Question: Action provider back icon:

How do i change the back icon generated by the action provider.
I have already changed the back icon in all my activities with HomeAsUpIndicator.
But this generated back icon still with the default black arrow.
The image above show which icon i talk about, when i click on the search icon for example.
In my activity :
'''
Toolbar toolbar = (Toolbar) findViewById(R.id.toolbar_equipment);
setSupportActionBar(toolbar);
getSupportActionBar().setDisplayHomeAsUpEnabled(true);
getSupportActionBar().setHomeAsUpIndicator(R.drawable.ic_chevron_left_white_48dp);
'''
[...]
'''
@Override
public boolean onCreateOptionsMenu(Menu menu) {
getMenuInflater().inflate(R.menu.equipments_menu, menu);
MenuItem searchItem = menu.findItem(R.id.action_search);
SearchActionProvider searchActionProvider = new SearchActionProvider(this);
MenuItemCompat.setActionProvider(searchItem, searchActionProvider);
return super.onCreateOptionsMenu(menu);
}
'''
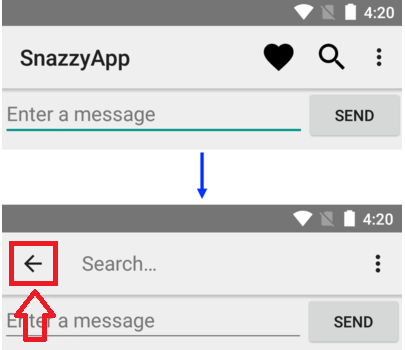
Answer: It works with this line :
'''
app:collapseIcon="@drawable/ic_chevron_left_white_48dp"
'''
Put it here :
'''
<android.support.v7.widget.Toolbar
android:id="@+id/toolbar_equipment"
android:layout_width="match_parent"
android:layout_height="?attr/actionBarSize"
android:background="?attr/colorPrimary"
app:title="@string/equipments"
app:titleTextColor="@color/white"
android:theme="@style/ThemeOverlay.AppCompat.ActionBar"
app:popupTheme="@style/ThemeOverlay.AppCompat.Light"
app:collapseIcon="@drawable/ic_chevron_left_white_48dp" />
'''